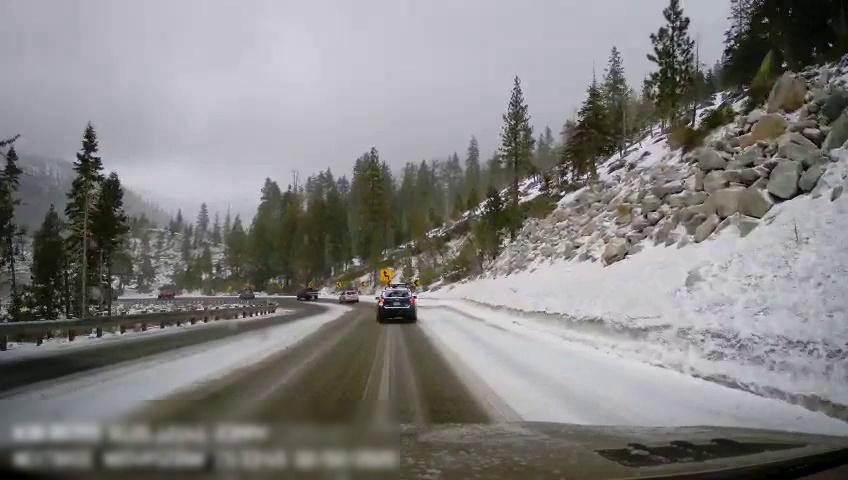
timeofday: Day
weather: Snowy
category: Drivable Space
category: Vehicles | Car
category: Vehicles | Truck
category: Vehicles | Car
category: Traffic | Signs